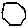
Label: hexagon